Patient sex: M
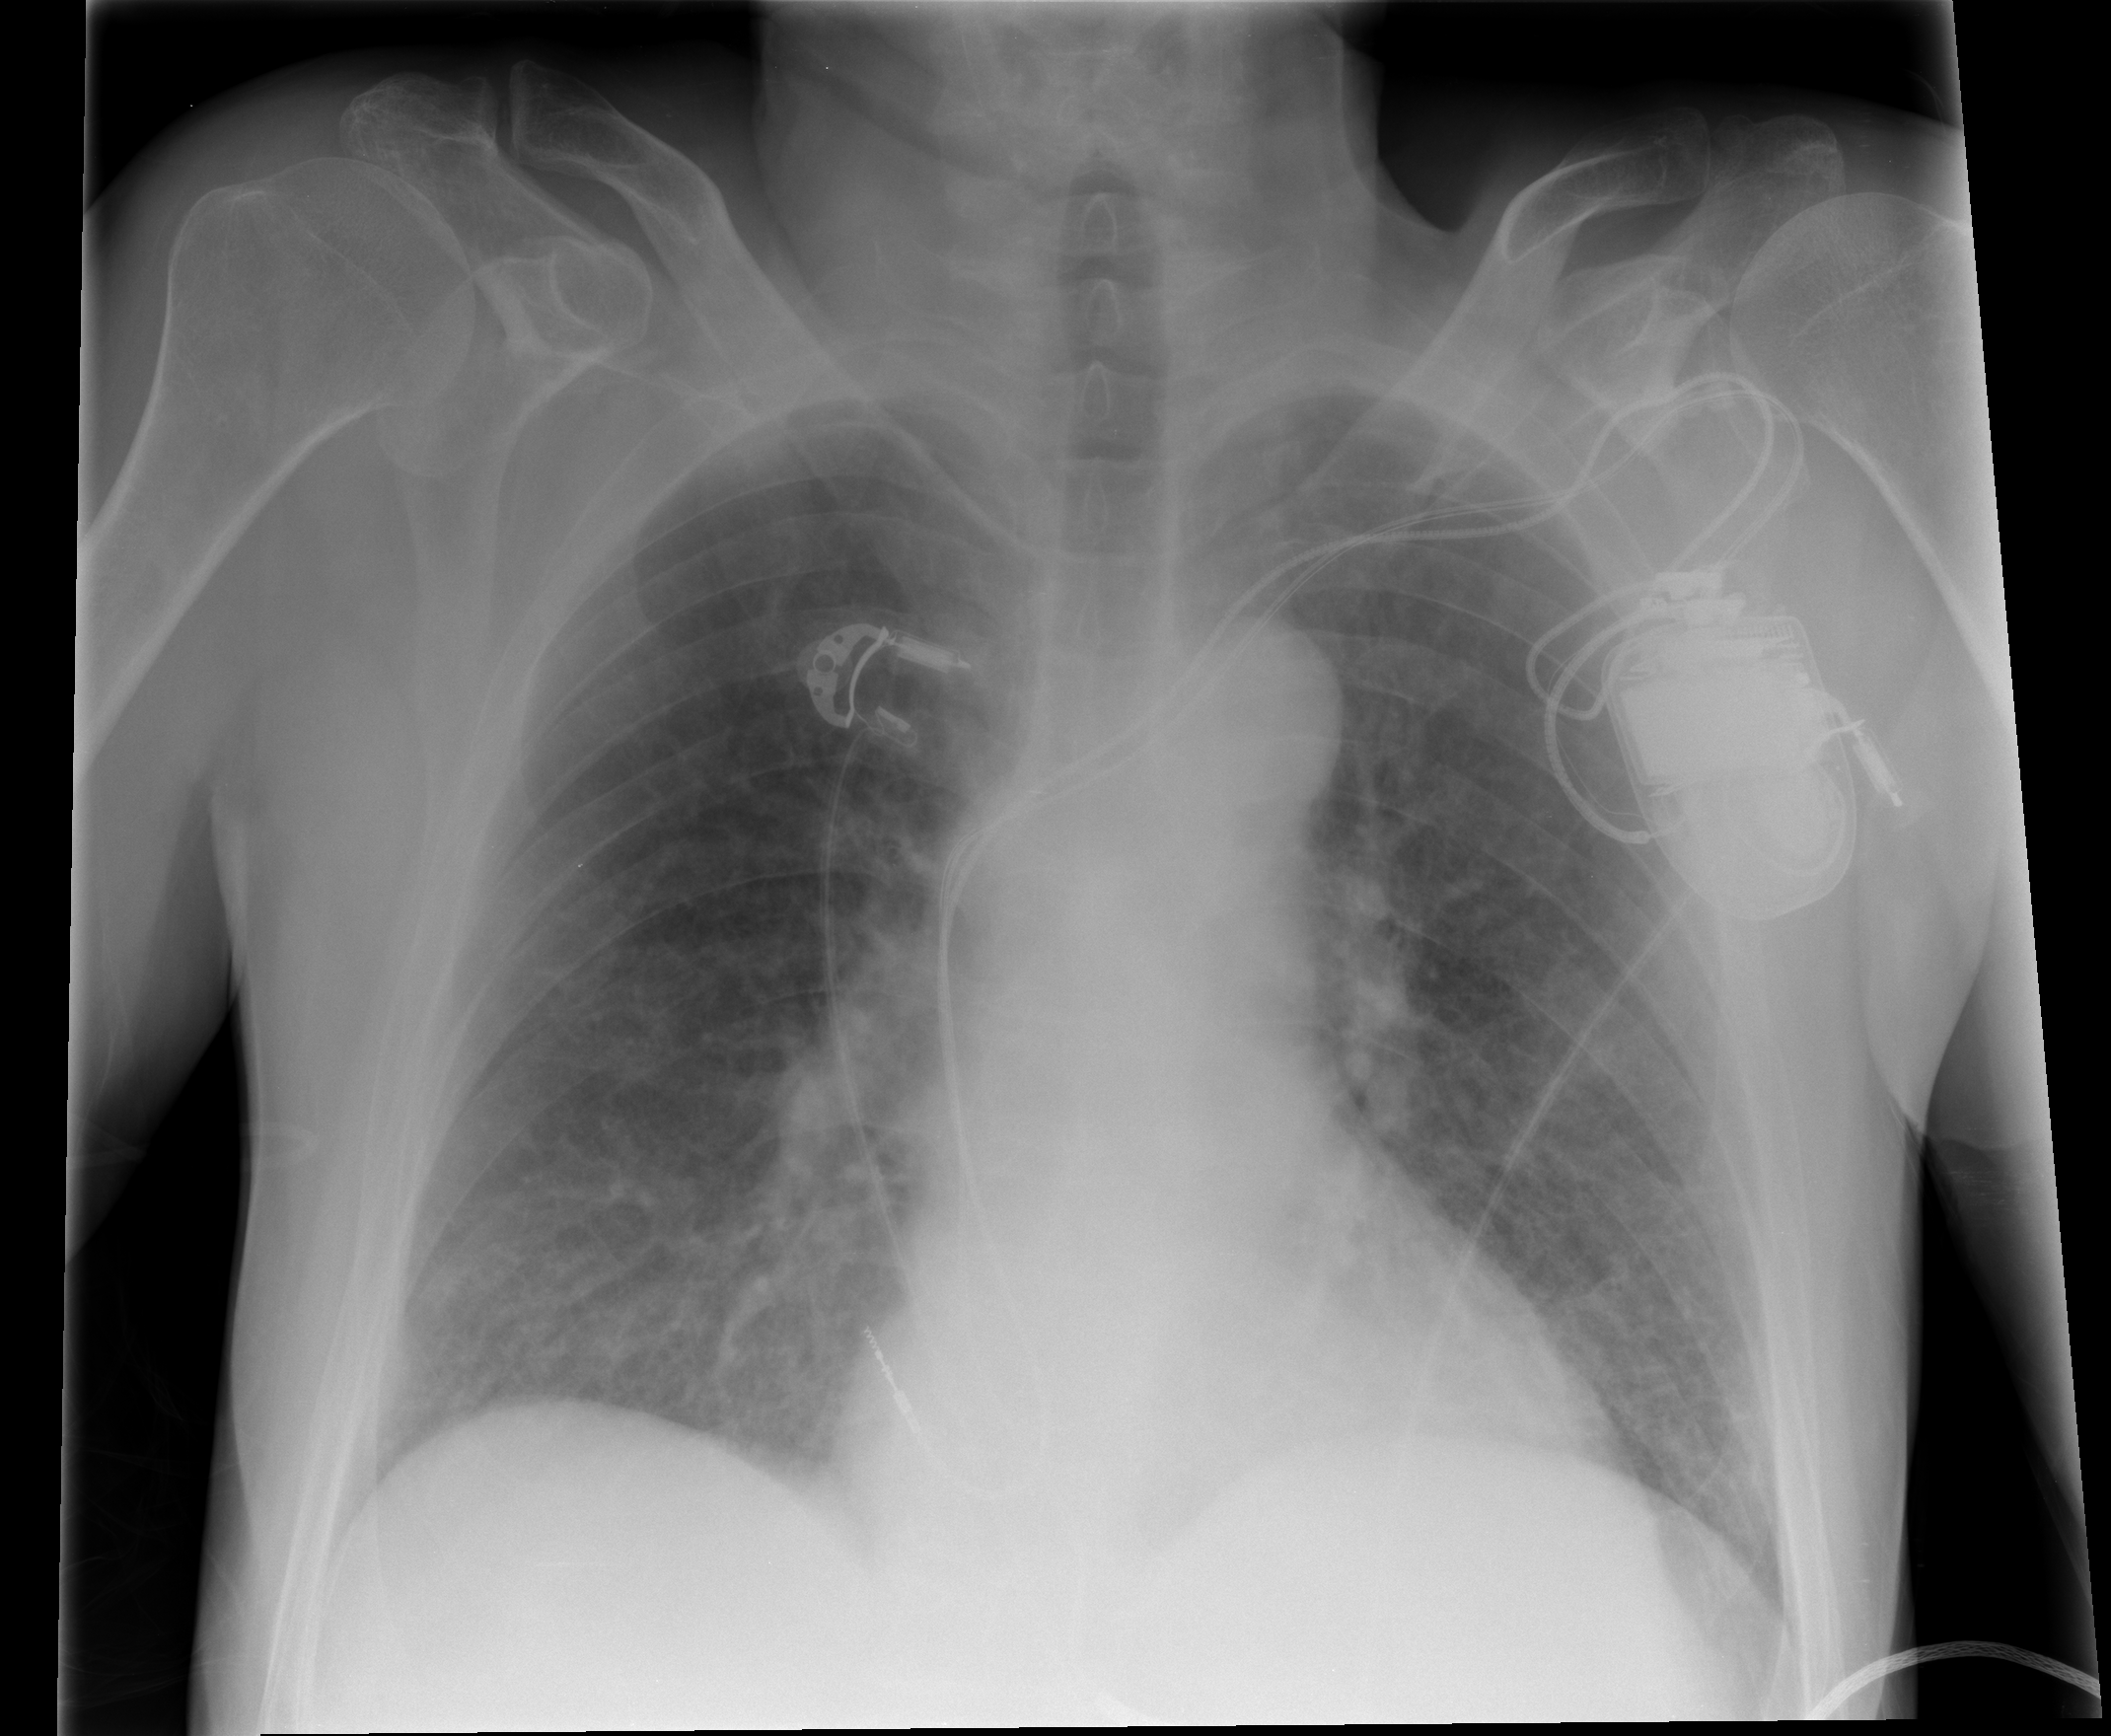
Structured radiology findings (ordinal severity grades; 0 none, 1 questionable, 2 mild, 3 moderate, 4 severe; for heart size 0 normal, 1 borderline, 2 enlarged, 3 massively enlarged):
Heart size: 0
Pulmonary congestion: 2
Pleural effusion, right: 0
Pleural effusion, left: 0
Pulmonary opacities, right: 2
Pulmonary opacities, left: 1
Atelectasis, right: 1
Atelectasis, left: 1